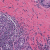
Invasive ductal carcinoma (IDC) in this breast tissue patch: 0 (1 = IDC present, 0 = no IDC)